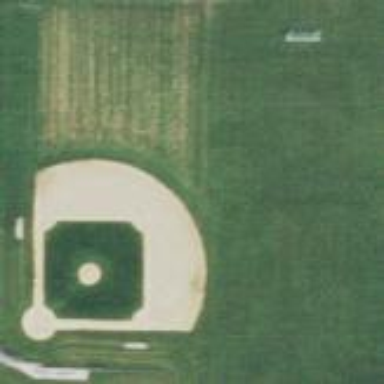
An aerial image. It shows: Baseball pitch for leisure land.